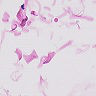
Metastatic tissue present: no